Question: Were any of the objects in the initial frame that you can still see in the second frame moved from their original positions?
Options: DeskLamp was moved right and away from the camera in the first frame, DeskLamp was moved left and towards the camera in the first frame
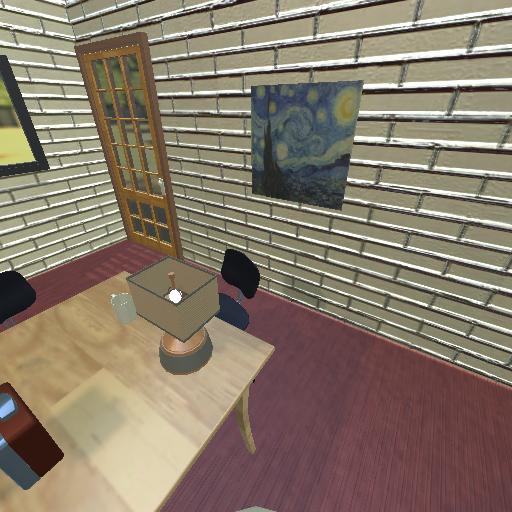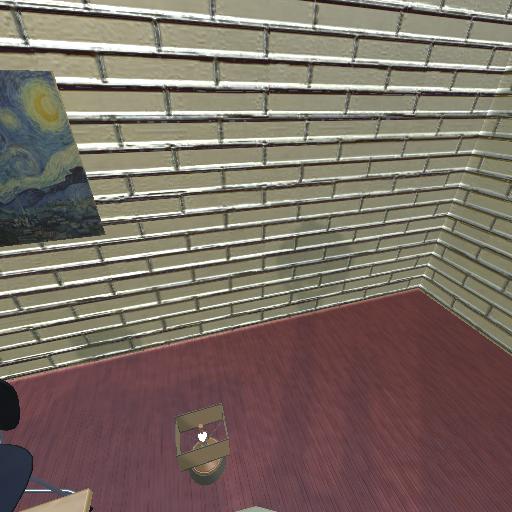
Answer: DeskLamp was moved right and away from the camera in the first frame